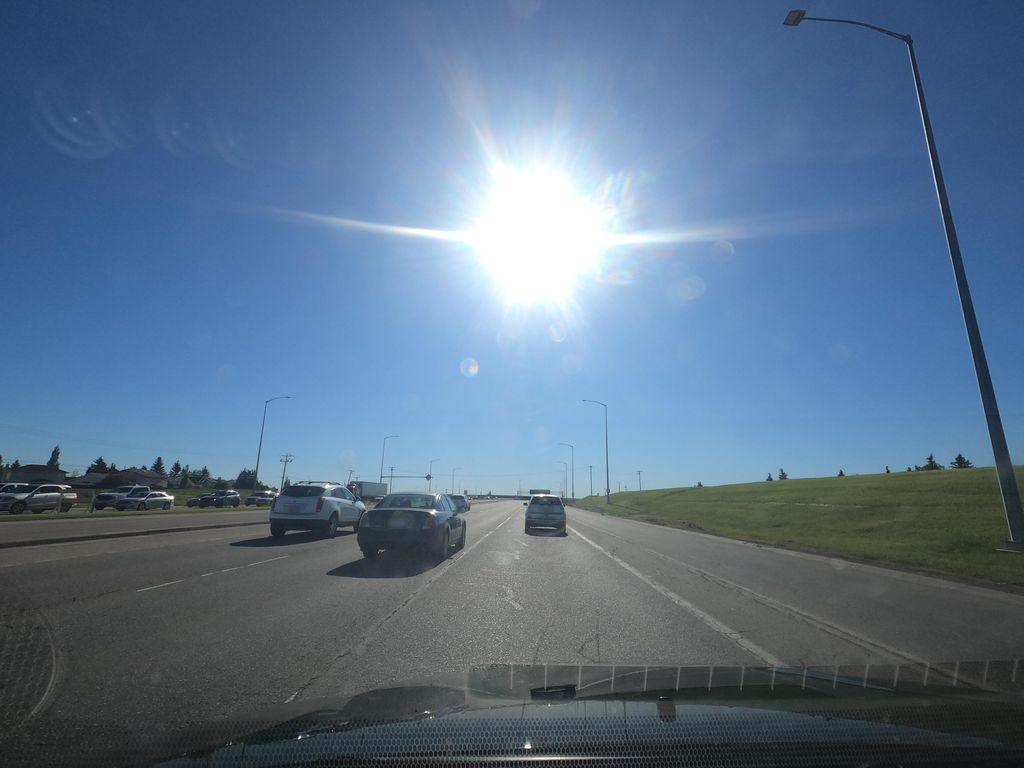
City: calgary